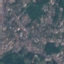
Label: Residential